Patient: sex F, age 64
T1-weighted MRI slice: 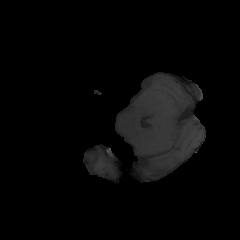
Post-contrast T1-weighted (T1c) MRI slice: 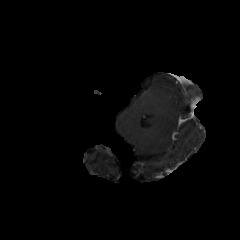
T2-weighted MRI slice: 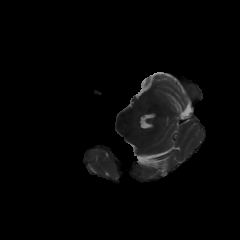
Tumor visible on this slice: no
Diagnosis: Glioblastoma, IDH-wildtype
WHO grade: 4